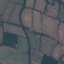
Land use / land cover class: Pasture